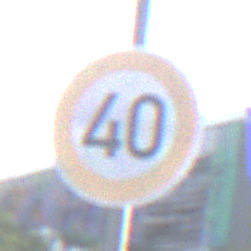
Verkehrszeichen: Geschwindigkeit40
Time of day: MorningAfternoon
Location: Outdoor (Urban)
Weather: PartlyCloudy
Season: NotSpecified
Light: Natural